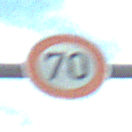
Verkehrszeichen: Geschwindigkeit70
Umgebung: Outdoor, Urban
Tageszeit: MorningAfternoon
Wetter: PartlyCloudy
Licht: Natural
Jahreszeit: NotSpecified
Kontrast: LowContrast